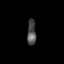
Tissue: prostate
Cell type: T cells
Senescence score: 0.7131
Nuclear area (px): 217
Mean DAPI intensity: 81.005